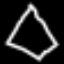
Label: diamond